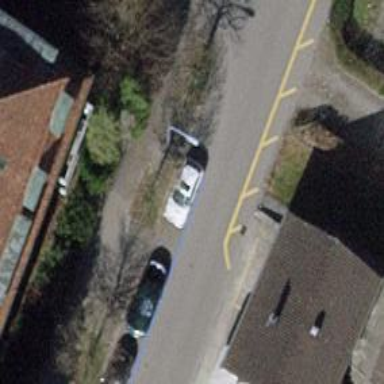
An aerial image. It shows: Residential road with asphalt surface and separate sidewalk.